Question: I'm new at this logging stuff and i want see logging from spring to see all the beans created.
So I want to try logging with 'log4j' but no extra loggin appear in the console.
I follow some example to make my logging.
Here's my configuration :
pom.xml
'''
<dependency>
<groupId>org.apache.logging.log4j</groupId>
<artifactId>log4j-api</artifactId>
<version>2.0-rc2</version>
</dependency>
<dependency>
<groupId>org.apache.logging.log4j</groupId>
<artifactId>log4j-core</artifactId>
<version>2.0-rc2</version>
</dependency>
'''
log4j.properies
'''
# Root logger option
log4j.rootLogger=INFO, stdout
# Direct log messages to stdout
log4j.appender.stdout=org.apache.log4j.ConsoleAppender
log4j.appender.stdout.Target=System.out
log4j.appender.stdout.layout=org.apache.log4j.PatternLayout
log4j.appender.stdout.layout.ConversionPattern=%d{yyyy-MM-dd HH:mm:ss} %-5p %c{1}:%L - %m%n
log4j.logger.org.springframework=INFO,stdout
'''
My Controller Class
'''
//Import log4j classes.
import org.apache.logging.log4j.Logger;
import org.apache.logging.log4j.LogManager;
@Transactional
@Controller
public class Inscription {
...
static final Logger logger = LogManager.getLogger(Inscription.class);
...
@RequestMapping(value="/")
public String Test(ModelMap model) {
...
//log it via log4j
logger.debug(model);
...
}
}
'''
is the log4j.property loaded ? (i put it twice to make sure)

what mean this 'logger.debug(model);' is it requierd to make logging or just 'log4j.property' is enough ?
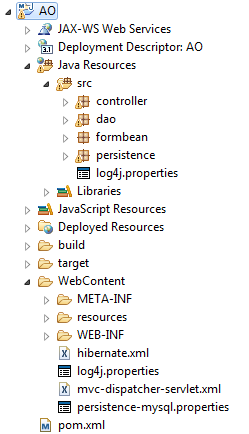
Answer: I have created a in 'classpath' ('src' folder) it will detect automatically by log4j
'''
<?xml version="1.0" encoding="UTF-8"?>
<Configuration status="INFO">
<Appenders>
<Console name="CONSOLE" target="SYSTEM_OUT">
<PatternLayout pattern="%d{HH:mm:ss.SSS} [%t] %-5level %logger{36} - %msg%n" />
</Console>
</Appenders>
<Loggers>
<Root level="ALL">
<AppenderRef ref="CONSOLE"/>
</Root>
<Logger name="controller" level="ALL" >
<AppenderRef ref="CONSOLE"/>
</Logger>
</Loggers>
</Configuration>
'''